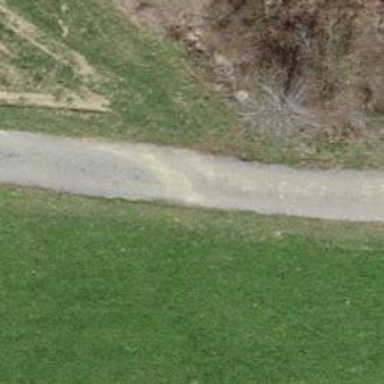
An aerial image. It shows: Bench.